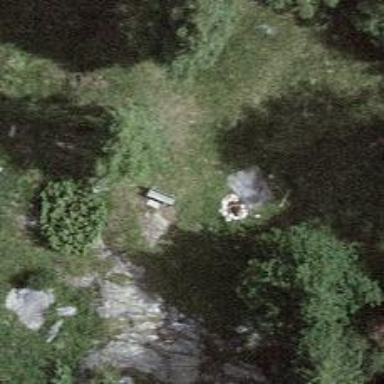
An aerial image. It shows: Brown bench.